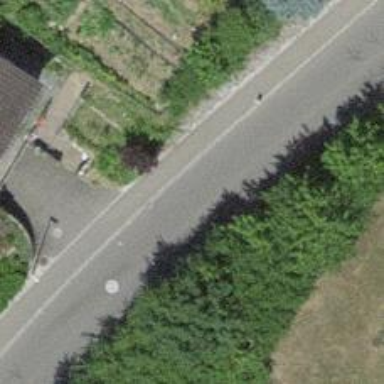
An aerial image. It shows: Asphalt road in residential area.